Interaction volume radius: 10 \u00c5
Interaction volume height: 25 \u00c5
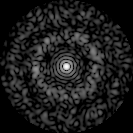
Disorder parameter: 0.8245